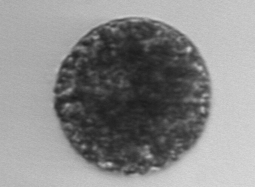
Label: Vicicitus_globosus